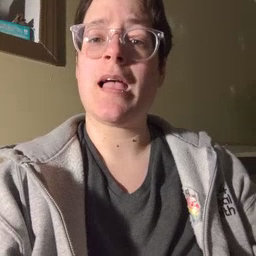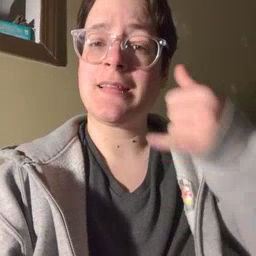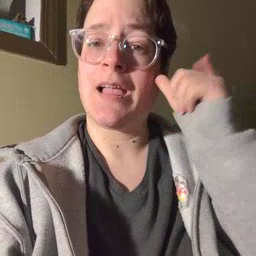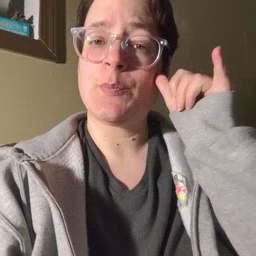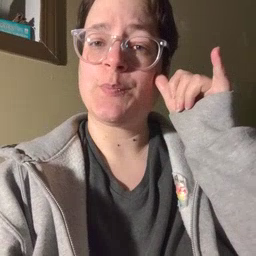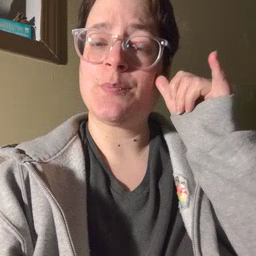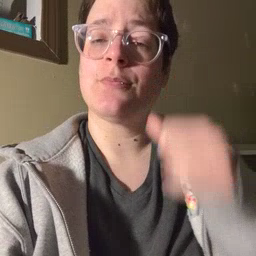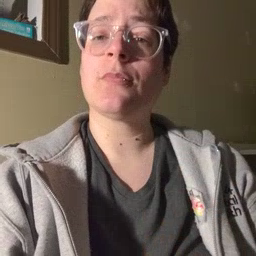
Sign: cow